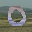
Label: 0